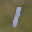
Label: 1